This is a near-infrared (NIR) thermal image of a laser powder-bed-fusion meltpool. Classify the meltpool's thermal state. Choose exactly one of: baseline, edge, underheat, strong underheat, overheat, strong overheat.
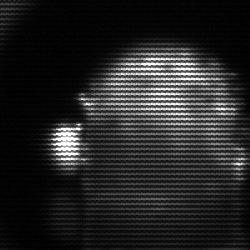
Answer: baseline